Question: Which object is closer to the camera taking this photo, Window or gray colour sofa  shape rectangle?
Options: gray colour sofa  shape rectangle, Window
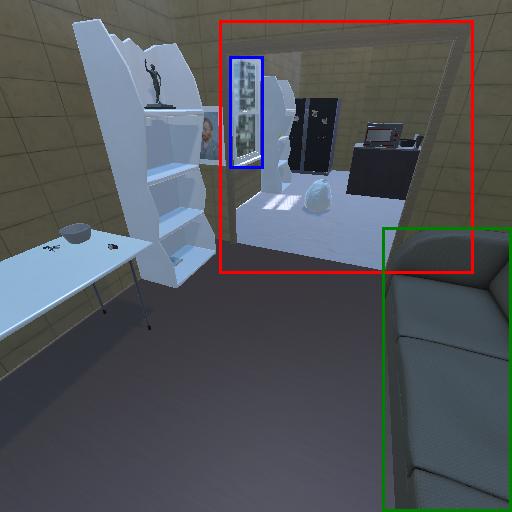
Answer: gray colour sofa  shape rectangle